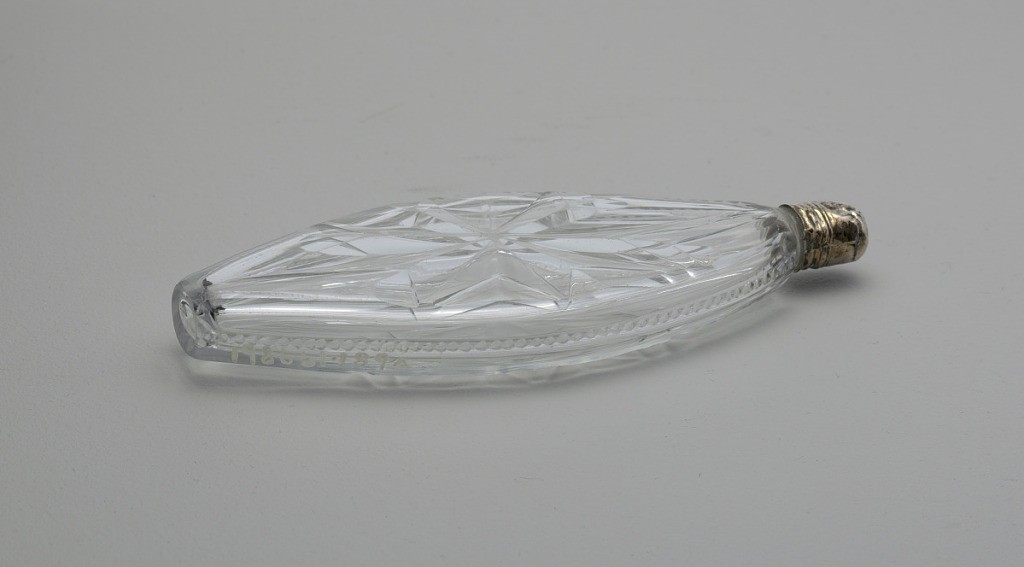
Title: Scent flask
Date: ca. 1800
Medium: Glass
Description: Flattened ovoid body cut with large 8-pointed star each side, notches along the edges, a threaded neck, silver cap (glass stopper missing).